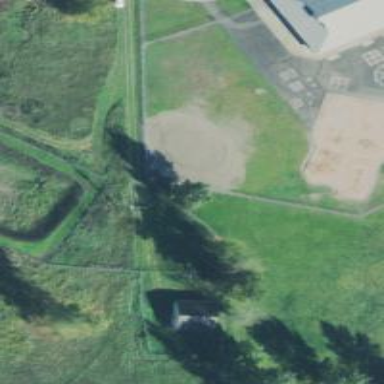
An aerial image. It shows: Baseball pitch for leisure and sports activities.